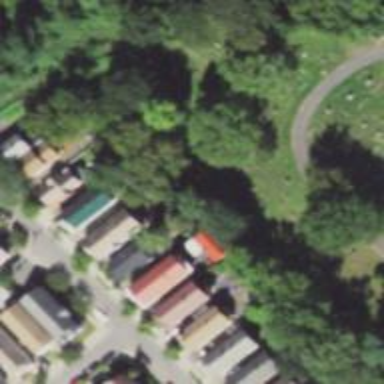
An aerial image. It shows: Plot in the cemetery.